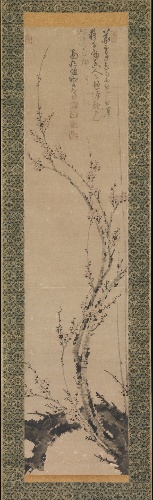
Artist: Ni Jing
Artist bio: Chinese, active late 14th century?
Date: 14th century
Object type: Hanging scroll
Classification: Paintings
Medium: Hanging scroll; ink and pale color on paper
Culture: China
Period: Yuan (1271–1368) or Ming (1368–1644) dynasty
Dimensions: Image: 41 15/16 x 9 3/4 in. (106.5 x 24.8 cm)
Overall with mounting: 75 3/4 x 14 1/8 in. (192.4 x 35.9 cm)
Overall with knobs: 75 3/4 x 15 15/16 in. (192.4 x 40.5 cm)
Department: Asian Art
Credit line: Purchase, Bequest of Dorothy Graham Bennett, 1983
Accession year: 1983
Repository: Metropolitan Museum of Art, New York, NY
Tags: Trees